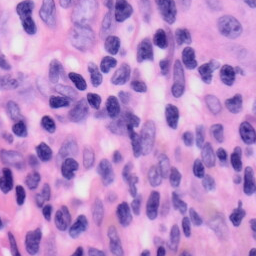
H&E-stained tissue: Skin